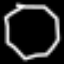
Label: octagon